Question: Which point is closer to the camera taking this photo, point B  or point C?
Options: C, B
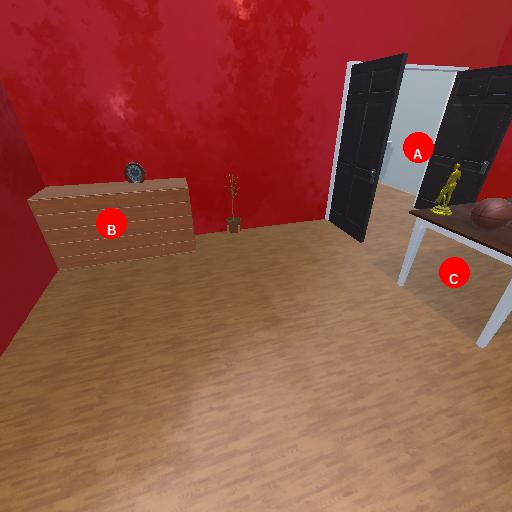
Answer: C